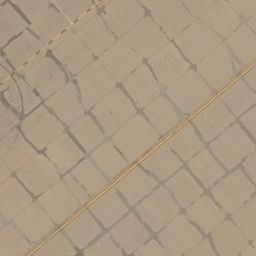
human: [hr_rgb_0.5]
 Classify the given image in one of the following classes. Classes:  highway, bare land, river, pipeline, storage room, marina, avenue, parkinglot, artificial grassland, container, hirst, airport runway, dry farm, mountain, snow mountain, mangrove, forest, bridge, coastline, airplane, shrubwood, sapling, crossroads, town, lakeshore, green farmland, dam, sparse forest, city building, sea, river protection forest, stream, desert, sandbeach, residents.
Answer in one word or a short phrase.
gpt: airport runway